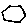
Label: hexagon